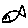
Label: fish